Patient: sex M, age 58
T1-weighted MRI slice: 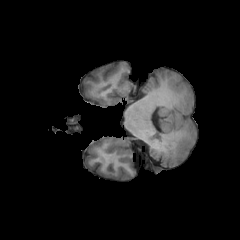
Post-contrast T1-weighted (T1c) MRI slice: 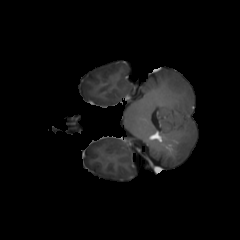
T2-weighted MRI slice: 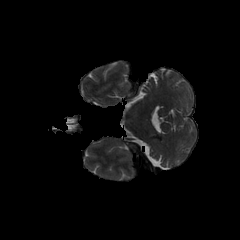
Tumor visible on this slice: no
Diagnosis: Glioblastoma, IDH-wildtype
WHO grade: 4